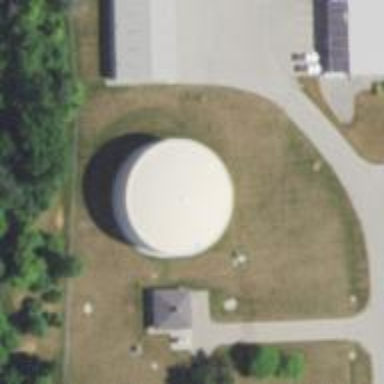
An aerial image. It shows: Storage tank that is man-made.